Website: apple-inc
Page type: review-order
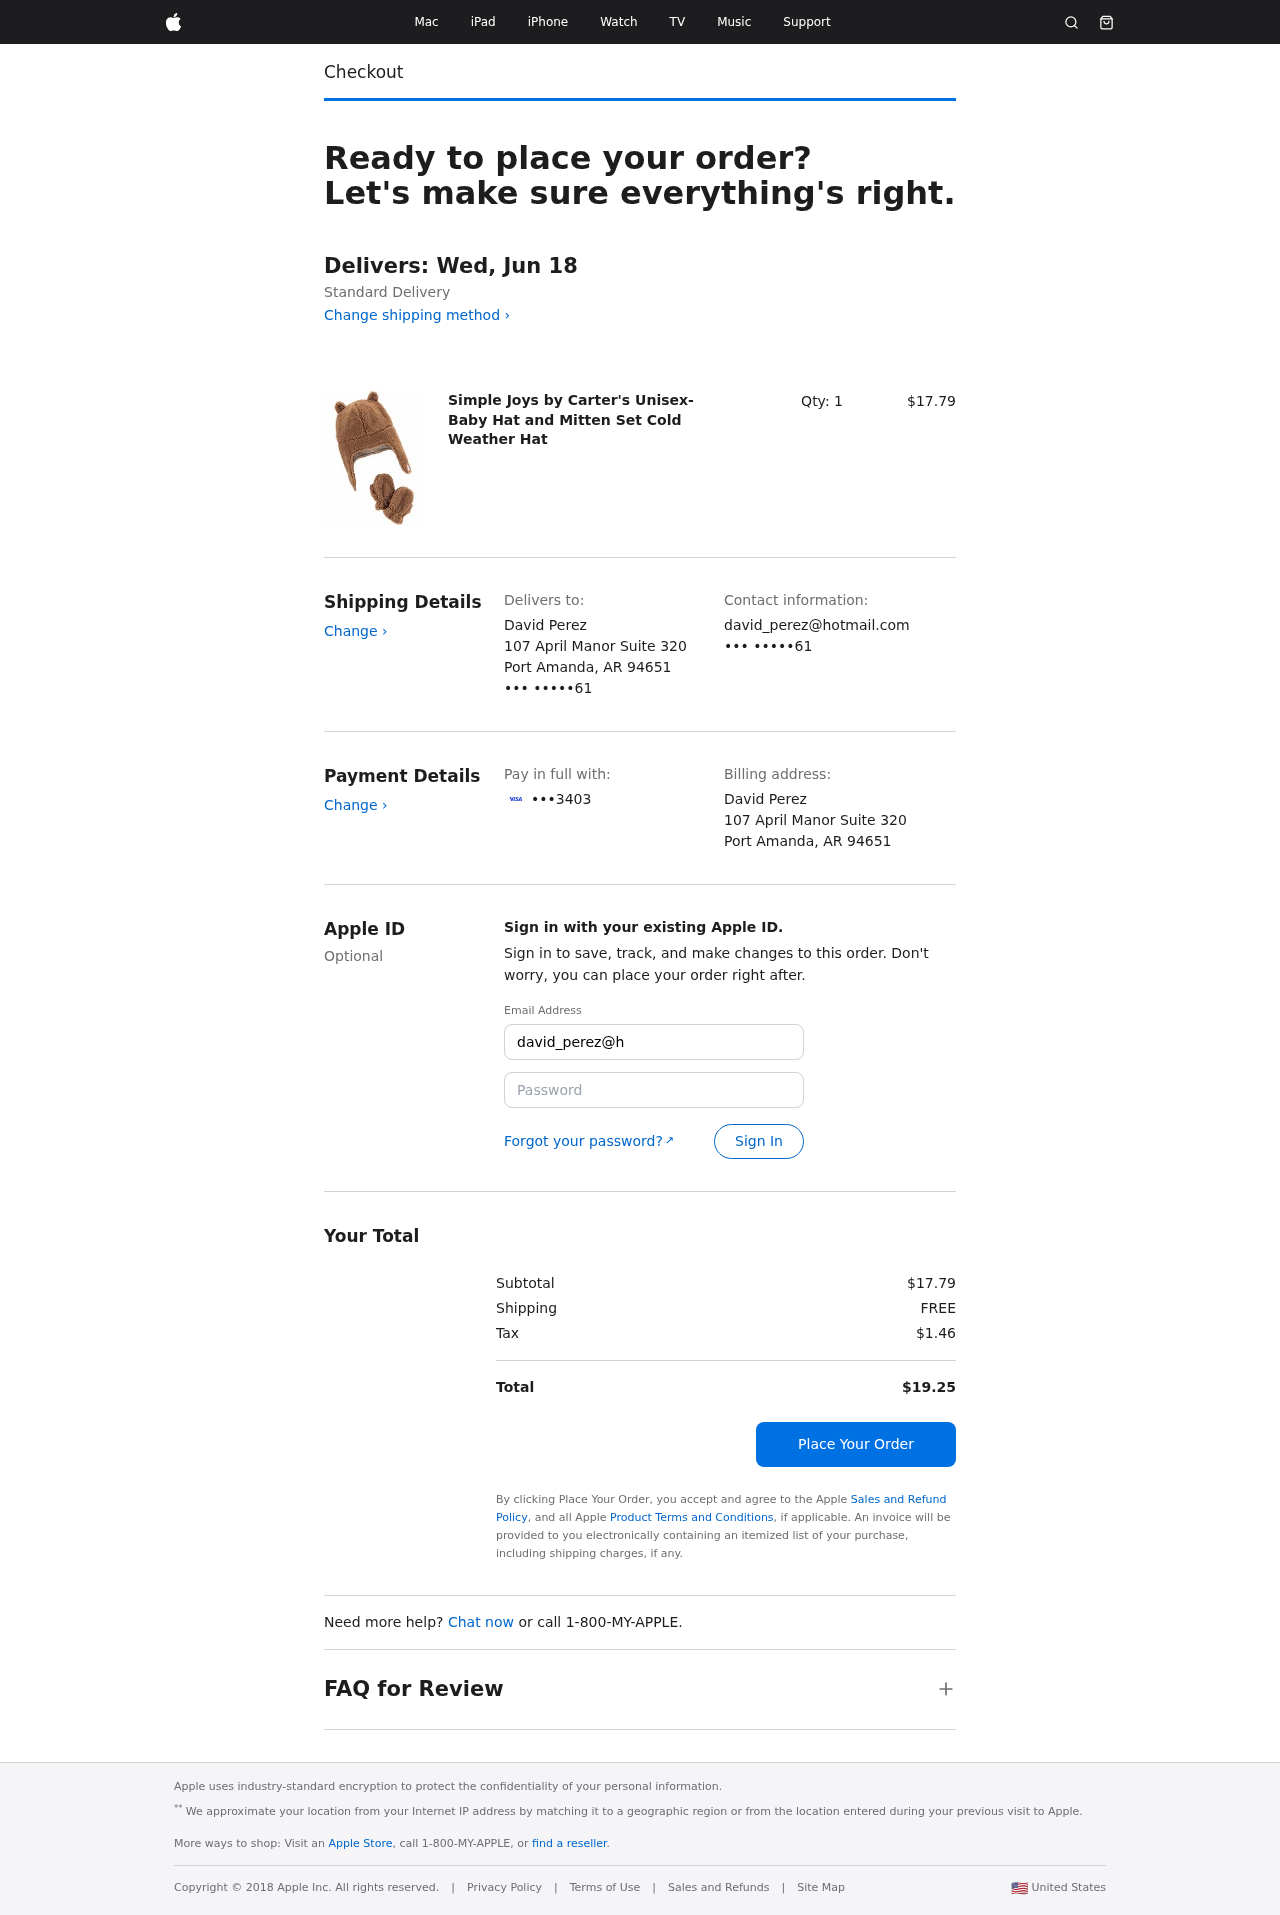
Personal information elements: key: PII_CARD_LAST4
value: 3403
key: PII_CITY_STATE_ZIP
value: Port Amanda, AR 94651
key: PII_EMAIL3
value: david_perez@hotmail.com
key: PII_FULLNAME
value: David Perez
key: PII_PHONE_SUFFIX
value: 61
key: PII_STREET
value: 107 April Manor Suite 320
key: PII_EMAIL2
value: david_perez@hotmail.com
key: PII_PHONE_SUFFIX2
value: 61
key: PII_FULLNAME2
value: David Perez
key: PII_STREET2
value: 107 April Manor Suite 320
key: PII_CITY_STATE_ZIP2
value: Port Amanda, AR 94651
Product elements: key: PRODUCT1_NAME
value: Simple Joys by Carter's Unisex-Baby Hat and Mitten Set Cold Weather Hat
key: PRODUCT1_PRICE
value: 17.79
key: PRODUCT1_QUANTITY
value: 1
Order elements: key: ORDER_DELIVERY_DATE
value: Delivers: Wed, Jun 18
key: ORDER_SUBTOTAL
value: $17.79
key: ORDER_SHIPPING_COST
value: FREE
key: ORDER_TAX
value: $1.46
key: ORDER_TOTAL
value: $19.25